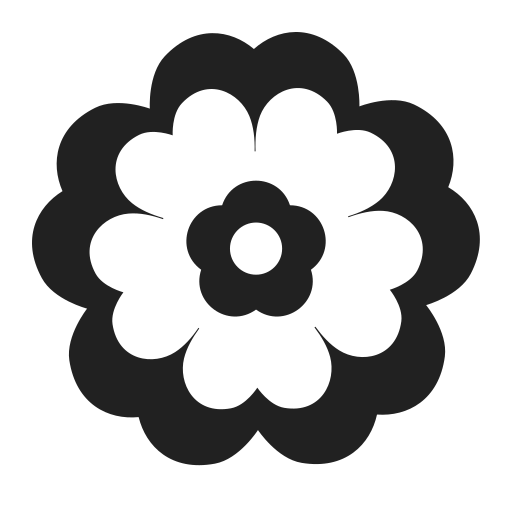
rosette high contrast